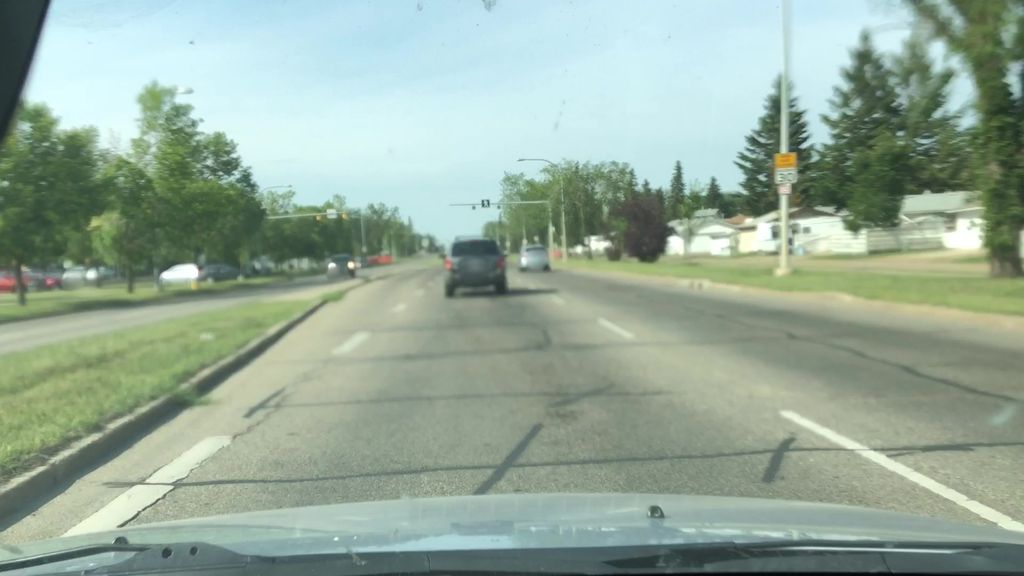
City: edmonton